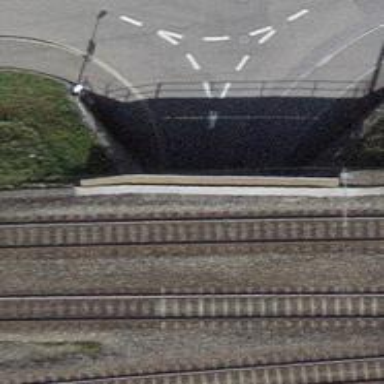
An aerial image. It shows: Residential road with asphalt surface passing through tunnel.